Question: I am having some trouble spotting why my jQuery function isn't working as expected. The goal is to send an ajax call to the server when a dropdown changes, which will update the fields in the next half of the form:

With the extraneous functions removed, my jQuery looks like this:
'''
$(document).ready(function(){
//Re-Load the form when a new game type is selected
$("#meta_game_type_dropdown").change(function(){
alert('woop');
$.post('http://client2.dev/index.php/match/create_match_form',
{
game_type: $('#meta_game_type_dropdown').val(),
},
function(data, status){
$('#match_form').html(data);
$('.numeric_only').forceNumeric();
//Set the default time to the current time
$('#meta_time_input').setNow();
});
});
});
'''
However, I'm not even getting the woop alert when I change the dropdown.
I have confirmed that the id is correct:
'''
<select name="game_type" id="meta_game_type_dropdown">
'''
So I'm stumped now. Any ideas are appreciated.
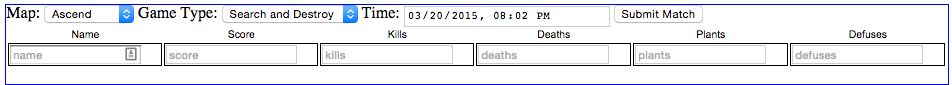
Answer: use Event delegation to attach event. <URL> allows us to attach a single event listener, to a parent element, that will fire for all descendants matching a selector, whether those descendants exist now or are added in the future.
'''
$(document).ready(function(){
//Re-Load the form when a new game type is selected
$(document).on('change',"#meta_game_type_dropdown",function(){
alert('woop');
$.post('http://client2.dev/index.php/match/create_match_form',
{
game_type: $('#meta_game_type_dropdown').val(),
},
function(data, status){
$('#match_form').html(data);
$('.numeric_only').forceNumeric();
//Set the default time to the current time
$('#meta_time_input').setNow();
});
});
});
'''